Interaction volume radius: 5 \u00c5
Interaction volume height: 20 \u00c5
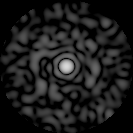
Disorder parameter: 0.8399